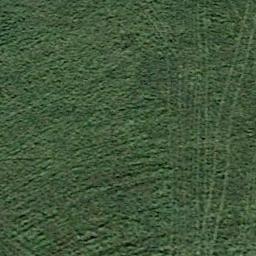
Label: meadow